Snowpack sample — Buffalo Mountain, Silverthorne, Colorado, USA (1/25/25, 10:11 AM MST)
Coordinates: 39.6222, -106.1139
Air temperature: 22 °F
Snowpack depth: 110 cm
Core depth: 10 cm
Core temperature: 46.4 °F
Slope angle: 12°, slope face: 102°
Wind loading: high
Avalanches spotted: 0
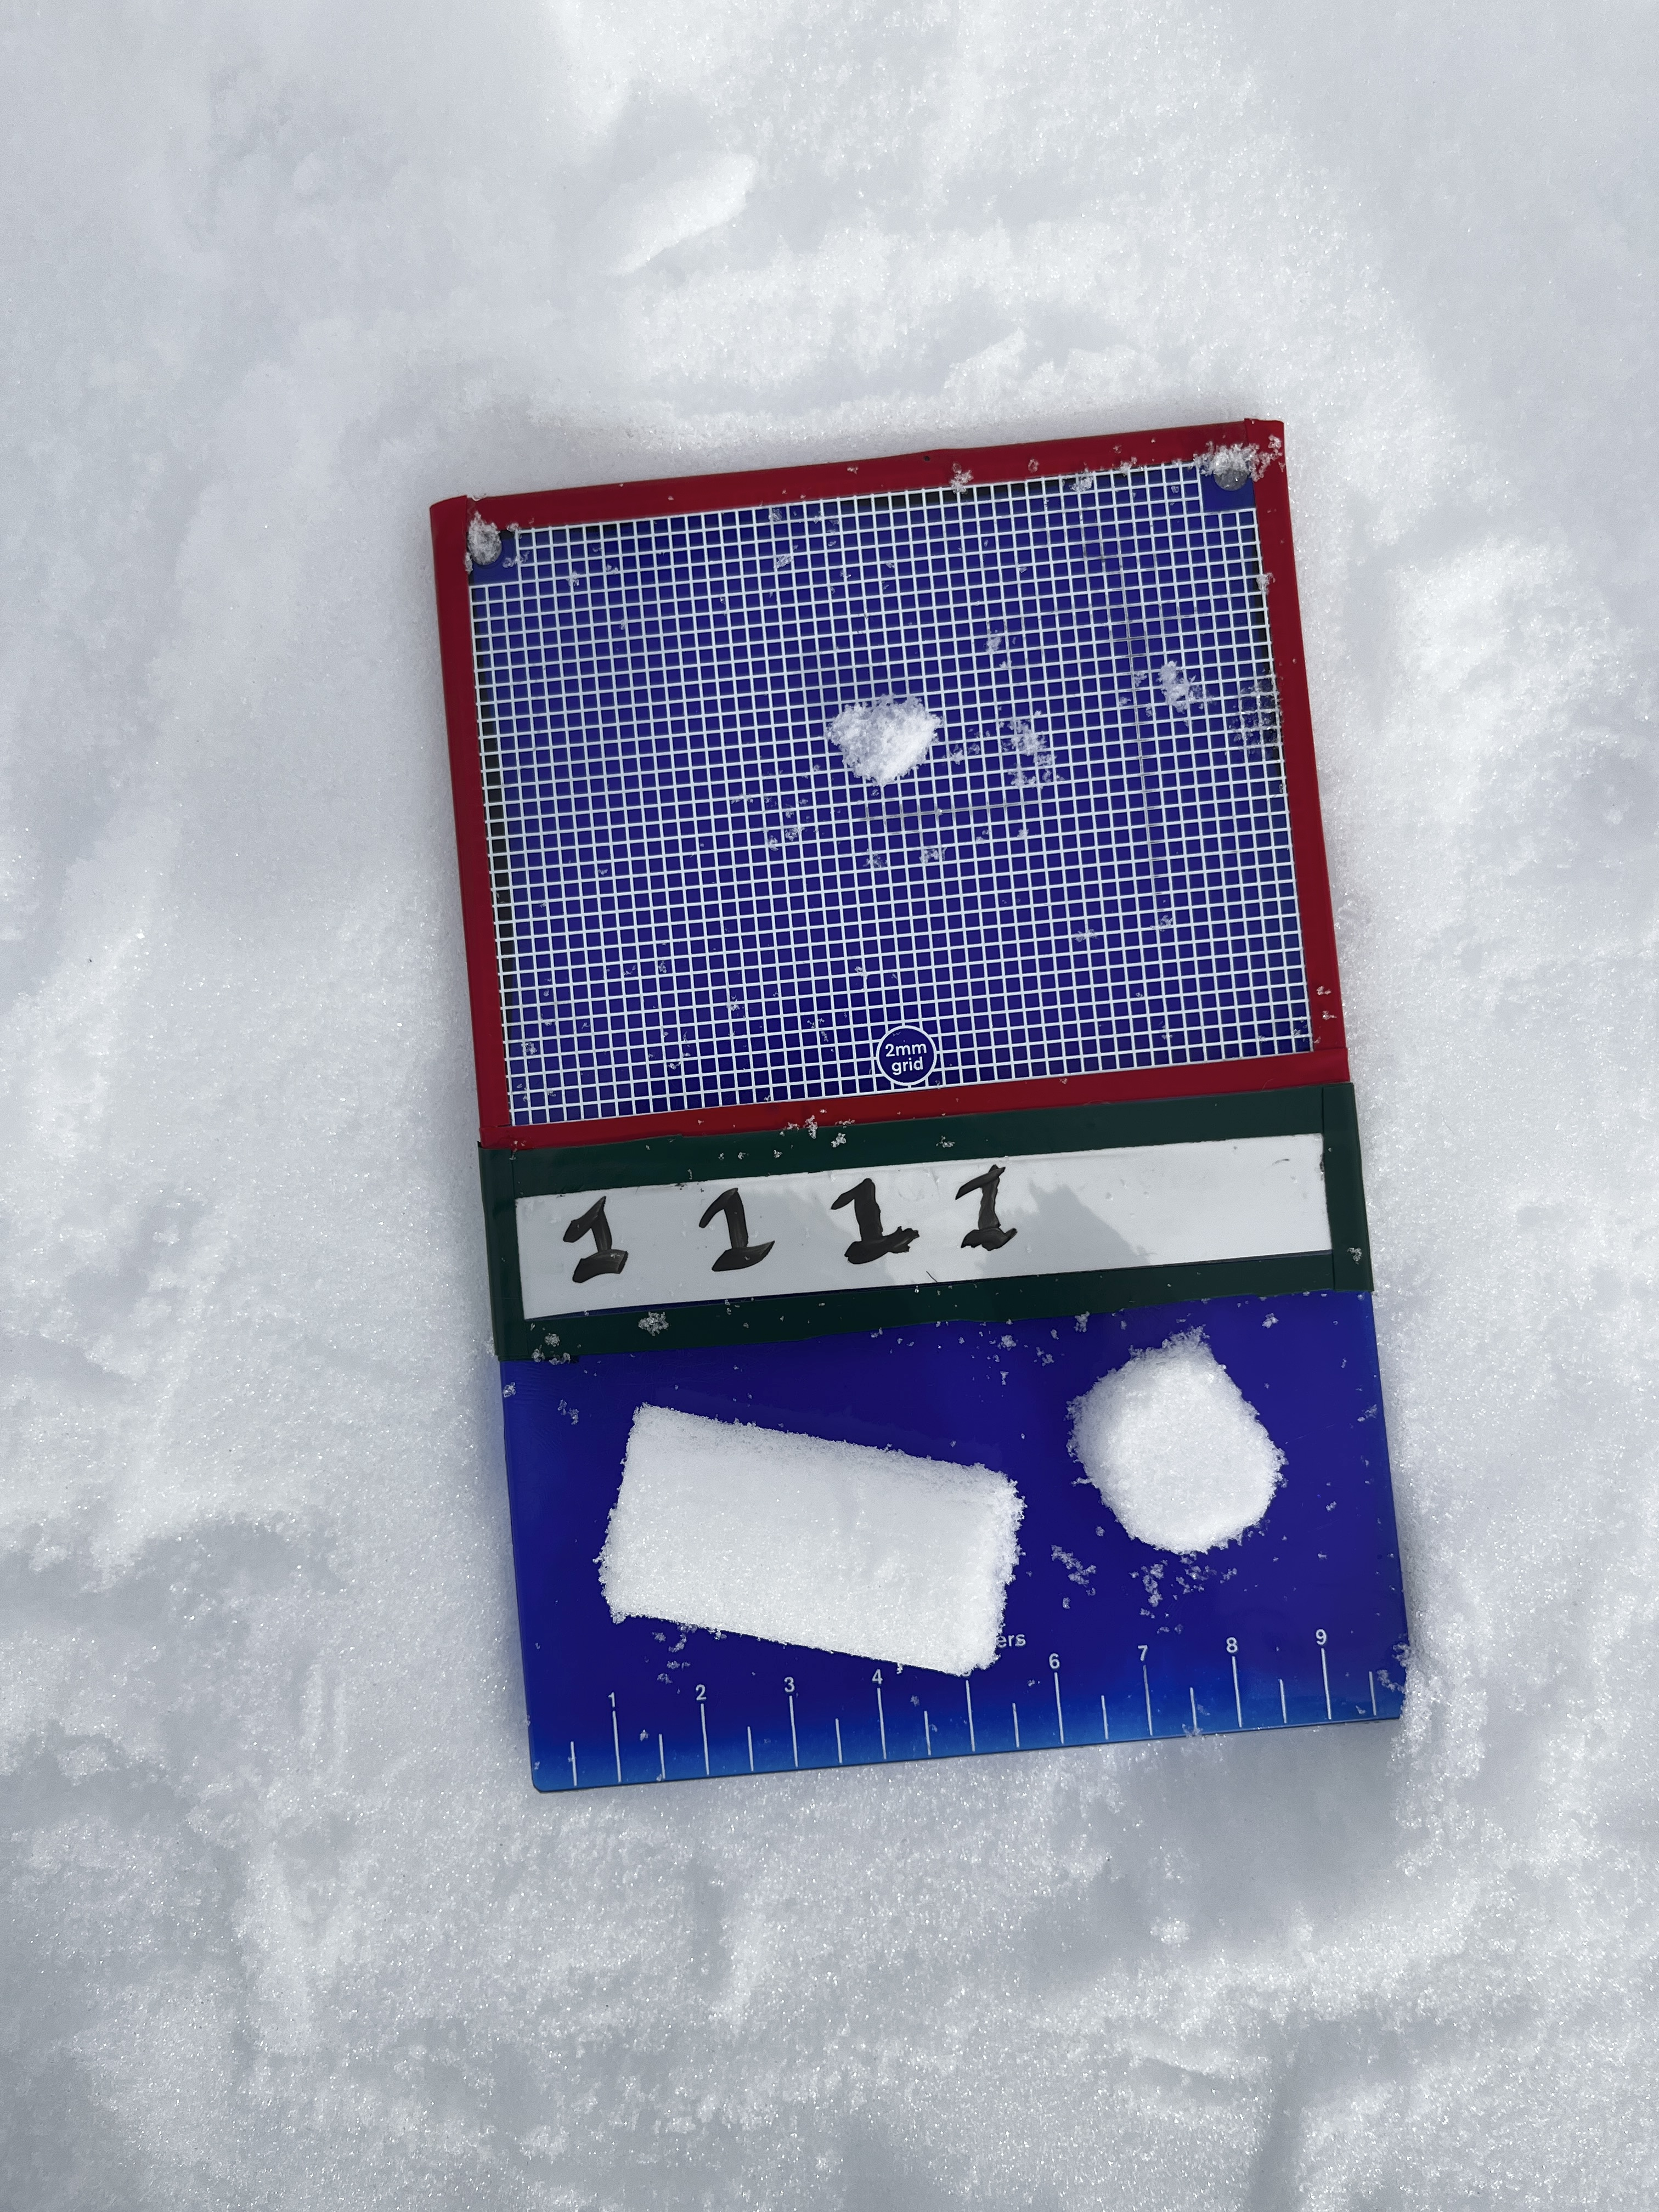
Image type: crystal_card
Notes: No avalanches nearby, collected on the outskirts of a fire break 15 meters from the treeline, on way to Buffalo and Red Mountain